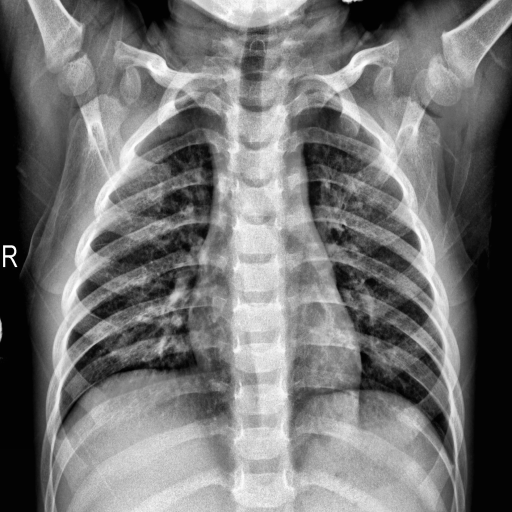
Finding: NORMAL